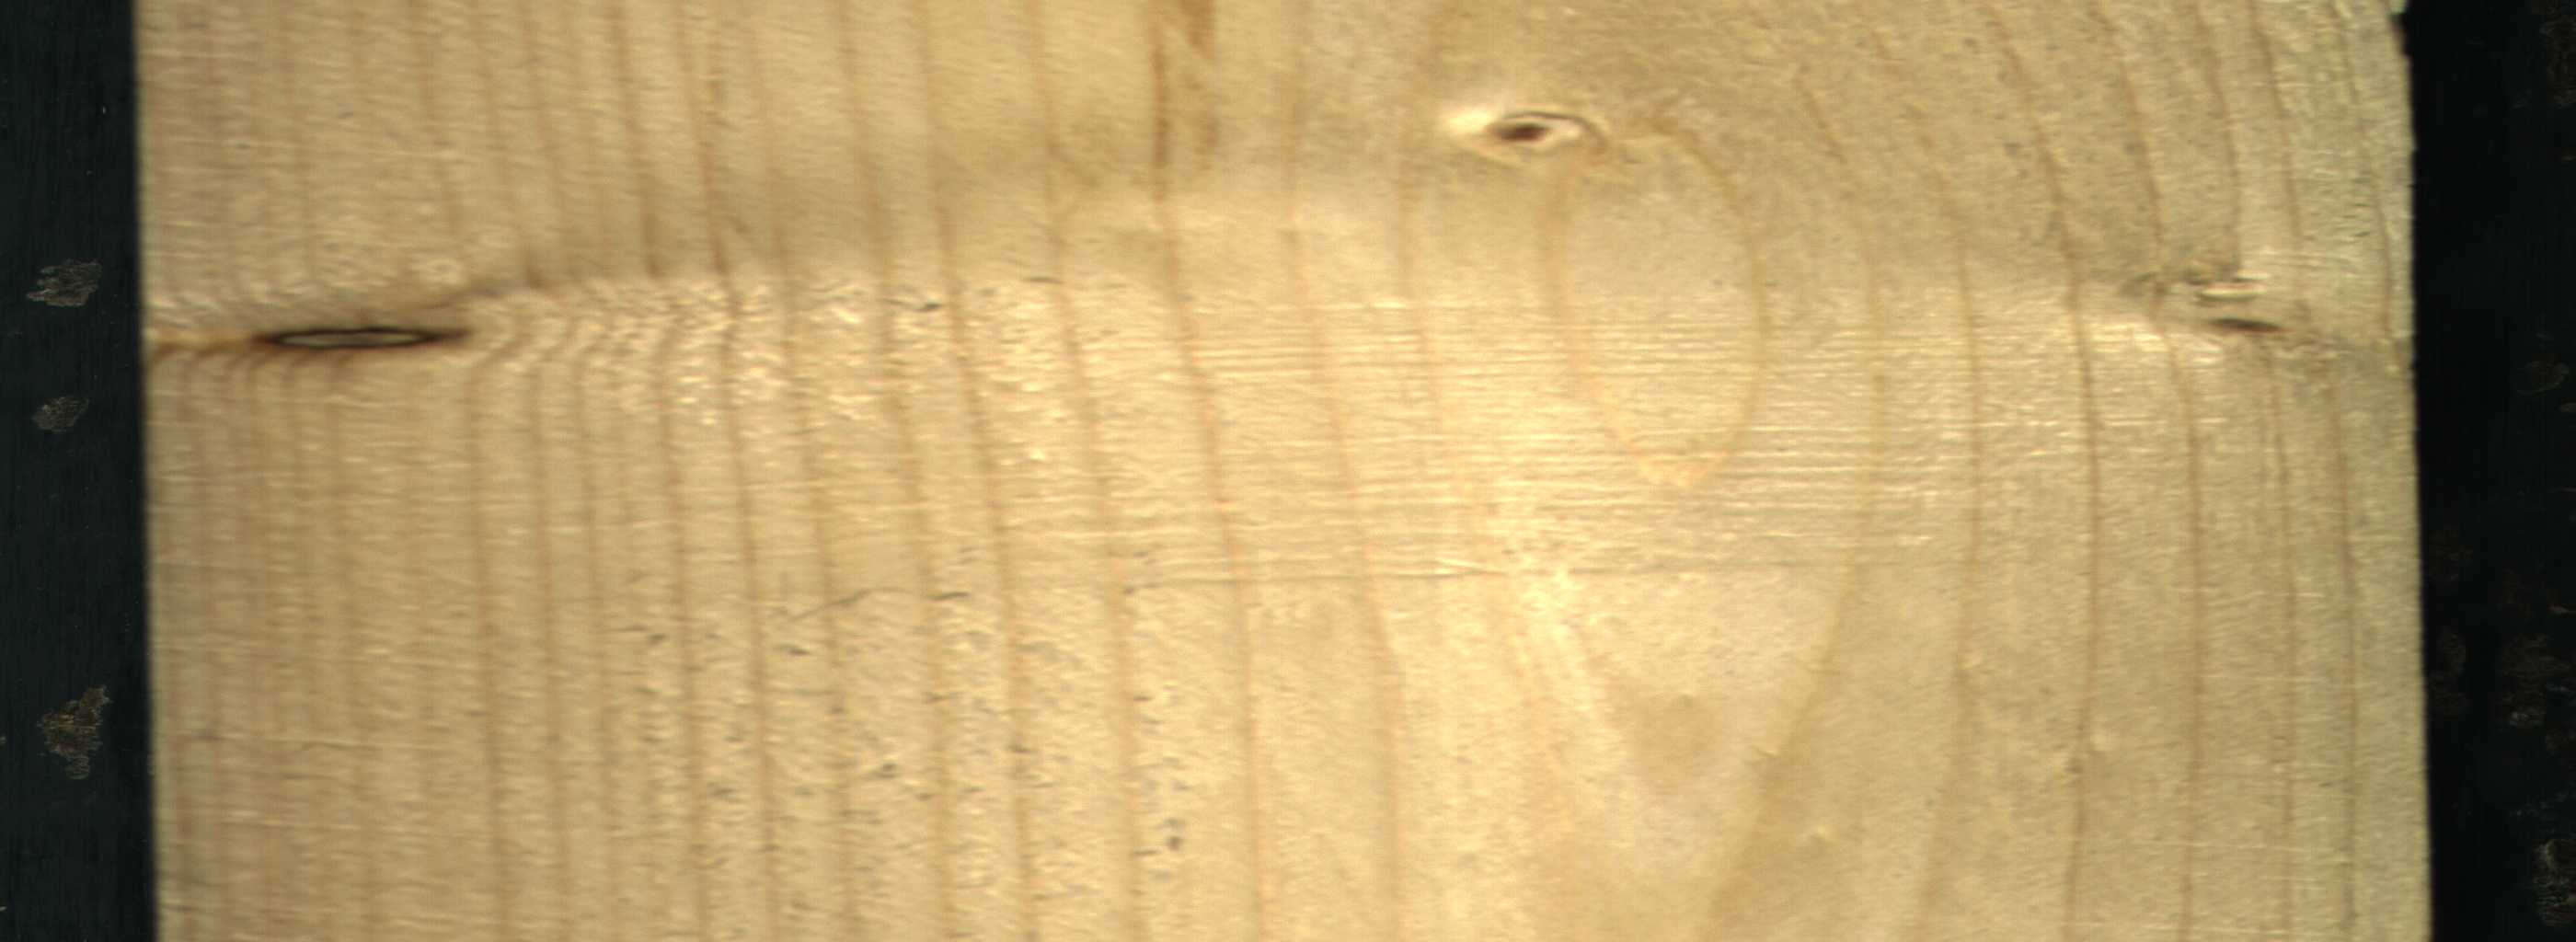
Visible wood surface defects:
Dead_Knot
Live_Knot
Live_Knot